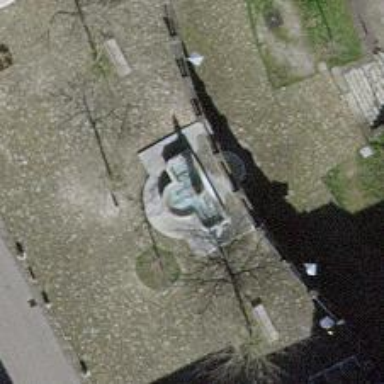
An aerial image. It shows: Fountain.